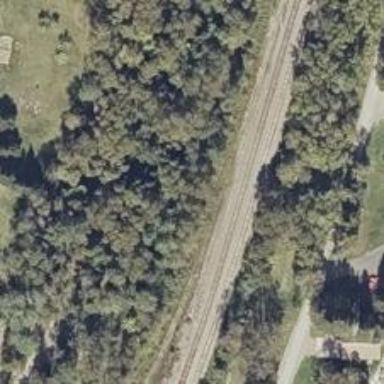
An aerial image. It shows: Railway siding with rails.